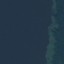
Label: SeaLake